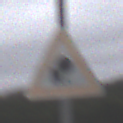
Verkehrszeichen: UnzureichendesLichtraumprofil
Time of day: Midday
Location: Outdoor (Nature)
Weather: Overcast
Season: NotSpecified
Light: Natural